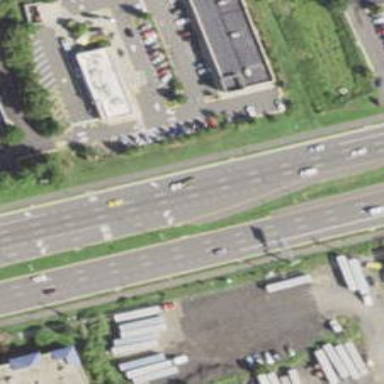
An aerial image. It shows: Expressway with asphalt surface classified as trunk highway.